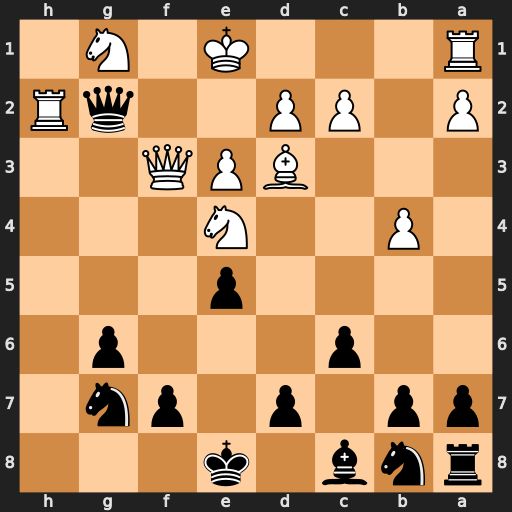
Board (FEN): rnb1k3/pp1p1pn1/2p3p1/4p3/1P2N3/3BPQ2/P1PP2qR/R3K1N1
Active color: b
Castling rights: Qq
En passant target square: -
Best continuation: Qxg1+ Qf1 Qxh2